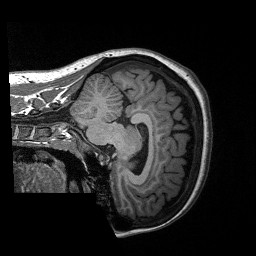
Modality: T1w
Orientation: sagittal
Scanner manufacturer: siemens
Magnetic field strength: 3 T
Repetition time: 2.3 s
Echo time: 0.00226 s